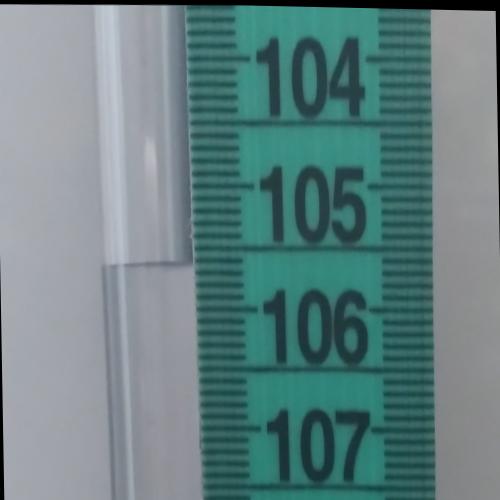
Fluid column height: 105.6 cm